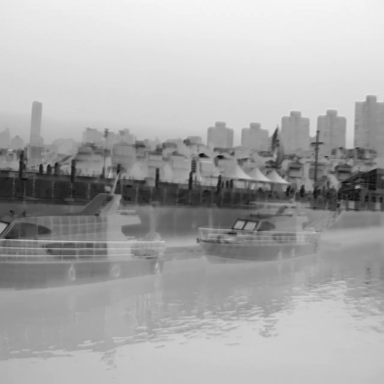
There are two canoes in the infrared image.